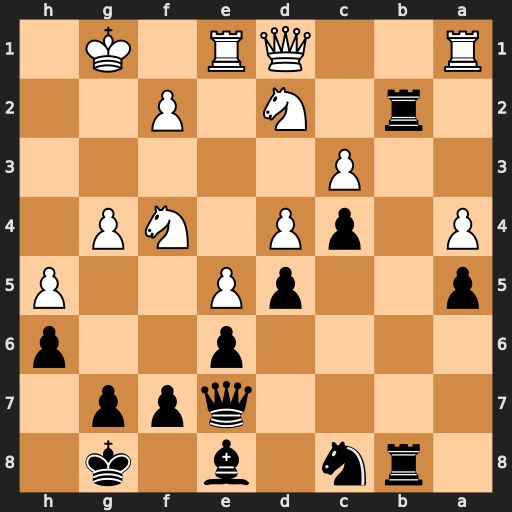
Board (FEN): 1rn1b1k1/4qpp1/4p2p/p2pP2P/P1pP1NP1/2P5/1r1N1P2/R2QR1K1
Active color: b
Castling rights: -
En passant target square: -
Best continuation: Qg5 Qf3 Rxd2